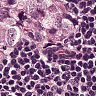
Metastatic tissue present: yes